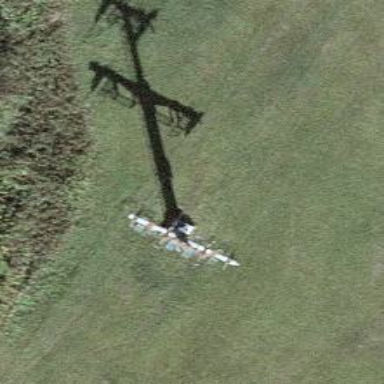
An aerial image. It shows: Pylon used for aerialway.